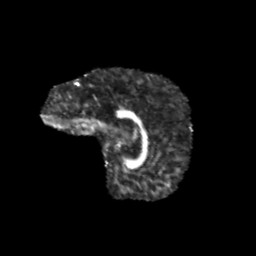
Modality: FA
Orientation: sagittal
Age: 10
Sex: female
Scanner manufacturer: siemens
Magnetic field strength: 3 T
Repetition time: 3.8 s
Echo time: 0.07 s